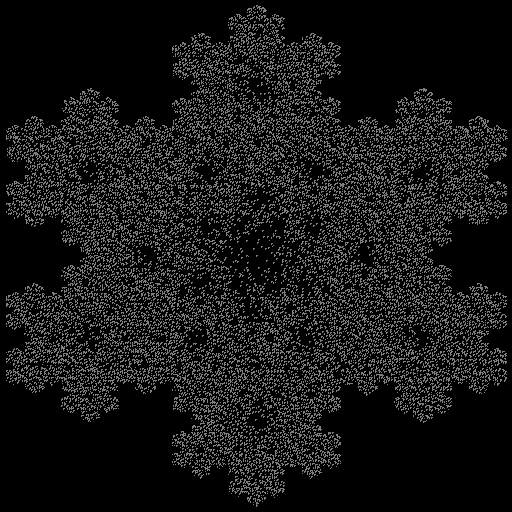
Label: koch_snowflake